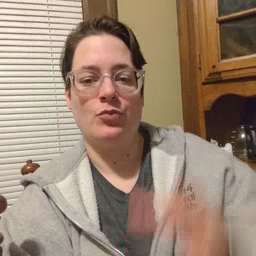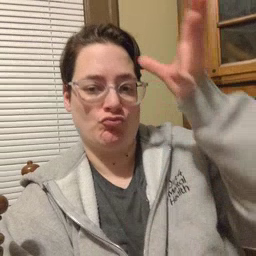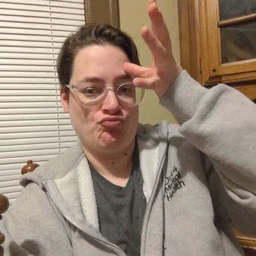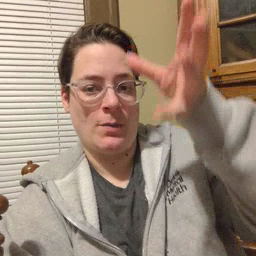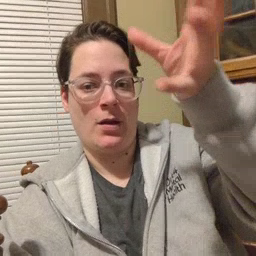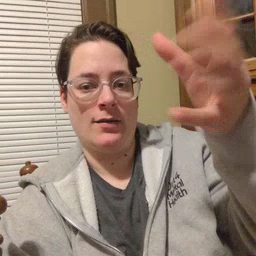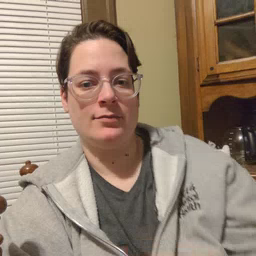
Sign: grandpa